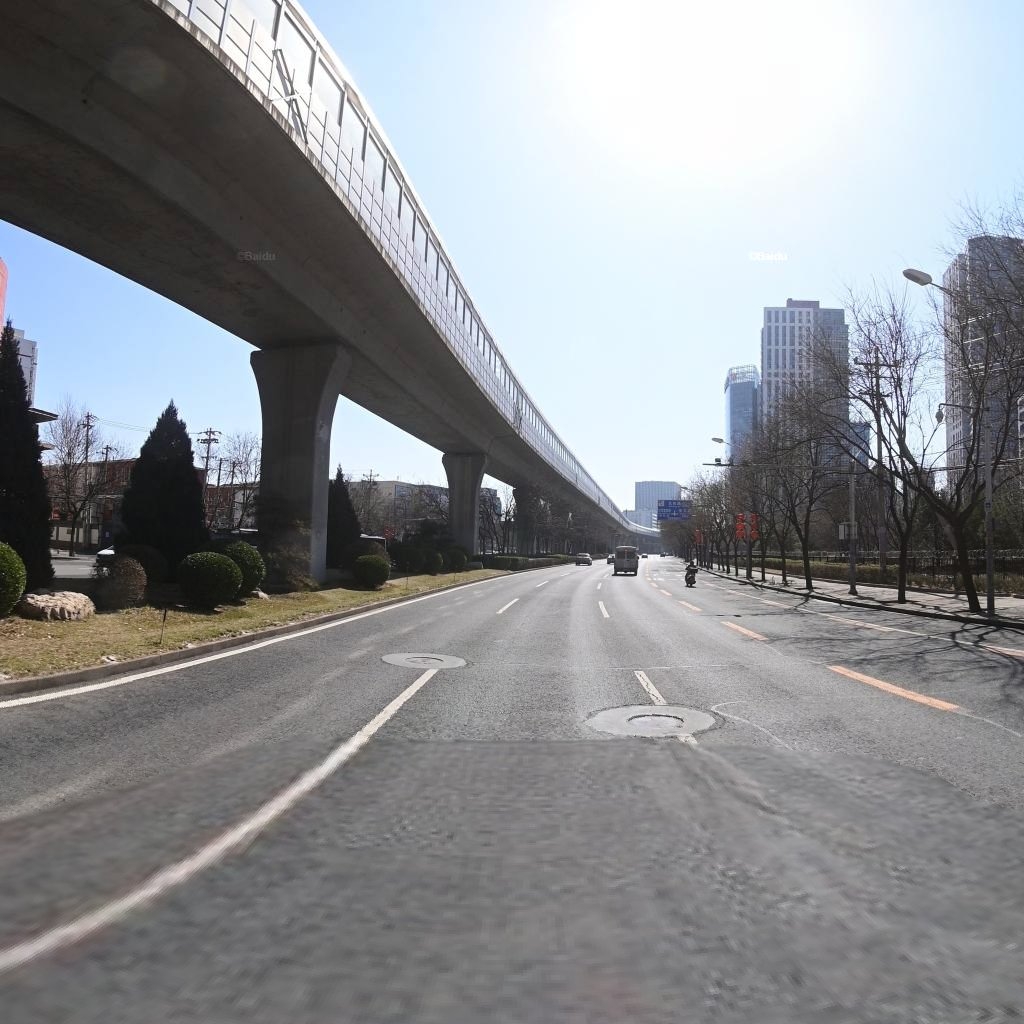
Region: Chaoyang
Road damage annotations: transverse patch, manhole cover, manhole cover, longitudinal patch, longitudinal patch, longitudinal crack, longitudinal patch